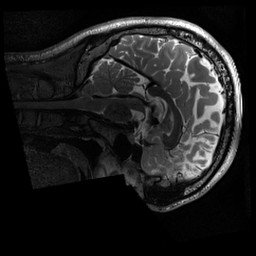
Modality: T2w
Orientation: sagittal
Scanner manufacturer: siemens
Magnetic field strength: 3 T
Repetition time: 3.2 s
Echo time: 0.564 s